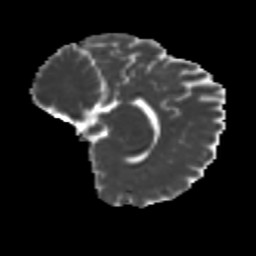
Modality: MD
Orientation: sagittal
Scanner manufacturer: siemens
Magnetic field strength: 3 T
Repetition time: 9.2 s
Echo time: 0.084 s